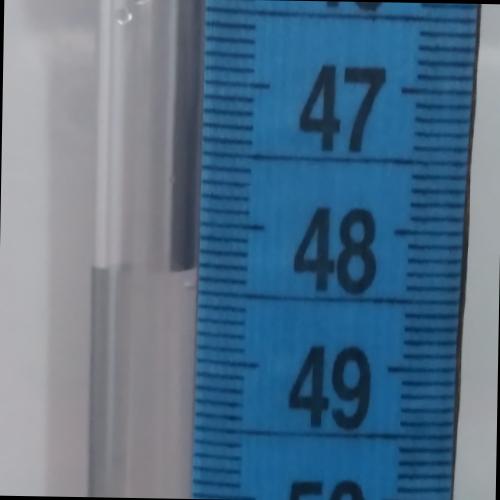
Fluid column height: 48.3 cm